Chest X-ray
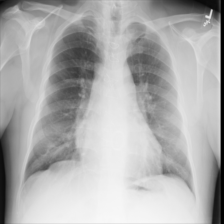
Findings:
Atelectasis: negative
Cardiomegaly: negative
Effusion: negative
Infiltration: negative
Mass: negative
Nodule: negative
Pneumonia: negative
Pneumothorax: negative
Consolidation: negative
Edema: negative
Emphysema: negative
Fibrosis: negative
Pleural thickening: negative
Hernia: negative